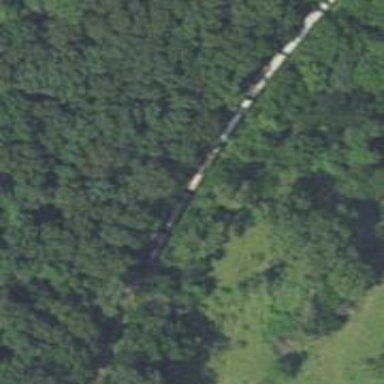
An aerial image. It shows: Single railway track.